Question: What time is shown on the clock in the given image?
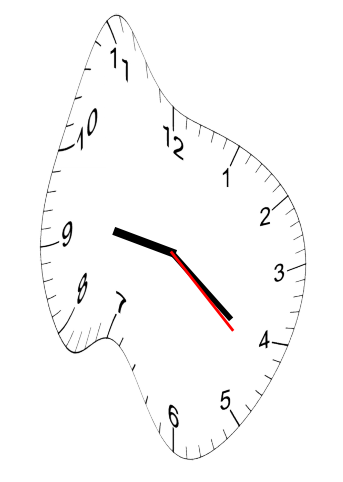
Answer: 09:21:22